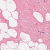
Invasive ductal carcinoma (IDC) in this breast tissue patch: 0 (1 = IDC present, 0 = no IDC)